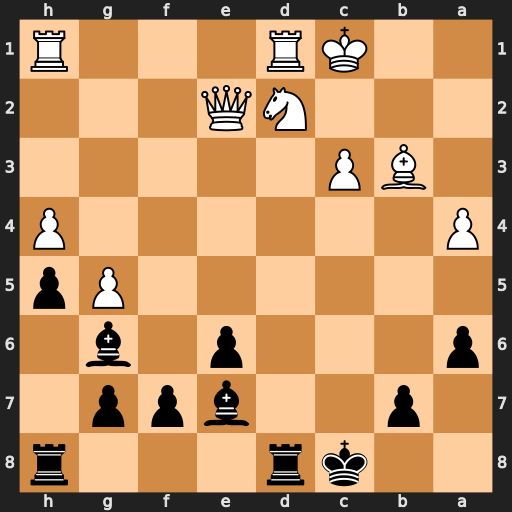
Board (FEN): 2kr3r/1p2bpp1/p3p1b1/6Pp/P6P/1BP5/3NQ3/2KR3R
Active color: b
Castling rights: -
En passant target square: -
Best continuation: Ba3#